Aerial crown-view tile of a tropical tree (Barro Colorado Island, Panama), acquired 20250715:
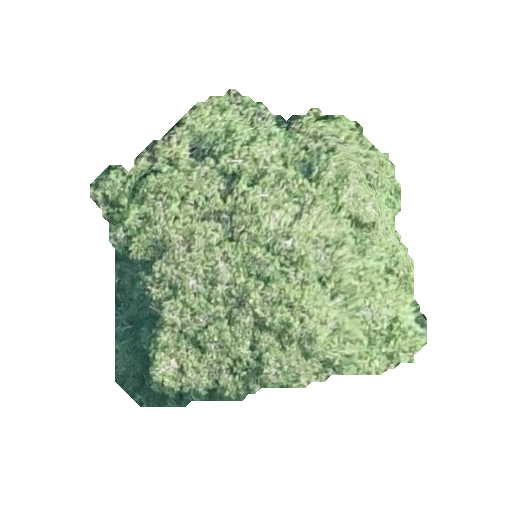
Species: Virola surinamensis
GBIF accepted scientific name: Virola surinamensis
Crown area: 116.042 m²